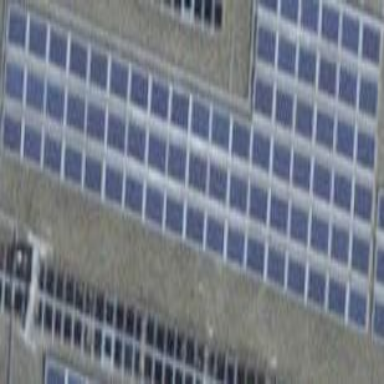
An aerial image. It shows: Solar photovoltaic panel generator.